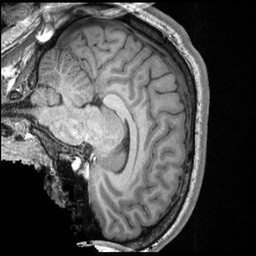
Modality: T1w
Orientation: sagittal